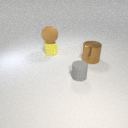
small yellow rubber cube to the left of large brown metal cylinder